Question: This seems like a no brainer, but I cannot find any way to do this. Basically what I have is a 'UISegmentedControl' with two localized labels using 'NSLocalizedString'. I have set the font size and everything looks great in English and a few other languages. But, in Japanese and other languages the characters are larger and cause the label to be truncated.

'''
self.segmentedControl = [[UISegmentedControl alloc] initWithItems:
[NSArray arrayWithObjects:
NSLocalizedString(@"Miles", nil).uppercaseString,
NSLocalizedString(@"Kilometers", nil).uppercaseString,
nil]];
self.segmentedControl.apportionsSegmentWidthsByContent = YES;
self.segmentedControl.selectedSegmentIndex = self.metric ? 1 : 0;
[self.segmentedControl addTarget:self action:@selector(changeMetric:) forControlEvents:UIControlEventValueChanged];
self.segmentedControl.frame = CGRectMake(8, middleHolder.frame.size.height/2+60, progressWidth, 30);
self.segmentedControl.center = CGPointMake(self.view.center.x, self.segmentedControl.center.y);
[self.segmentedControl setTitleTextAttributes:@{
NSForegroundColorAttributeName: [UIColor whiteColor],
NSFontAttributeName: [UIFont fontWithName:@"HelveticaNeue-UltraLight" size:36]
} forState:UIControlStateSelected];
[self.segmentedControl setTitleTextAttributes:@{
NSForegroundColorAttributeName: [[UIColor whiteColor] colorWithAlphaComponent:0.3],
NSFontAttributeName: [UIFont fontWithName:@"HelveticaNeue-UltraLight" size:36]
} forState:UIControlStateNormal];
self.segmentedControl.tintColor = [UIColor clearColor];
self.segmentedControl.autoresizingMask = UIViewAutoresizingFlexibleWidth;
[middleHolder addSubview:self.segmentedControl];
'''
Is there any way to scale the font size of the label depending on the label width? I realize that these are not normal 'UILabel''s, so there is no 'adjustsFontSizeToFitWidth' property.
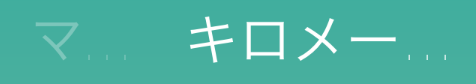
Answer: I found out that 'NSAttributedString' has a 'size' property to it, that will allow me to know how wide the text is for every local. So, I can just do something like:
'''
CGFloat fontSize = 36;
NSAttributedString* attributedString = [[NSAttributedString alloc] initWithString:NSLocalizedString(@"Kilometers", nil).uppercaseString attributes:@{NSFontAttributeName: [UIFont fontWithName:@"HelveticaNeue-UltraLight" size:fontSize]}];
if (attributedString.size.width > 200) {
fontSize = 30;
}
'''